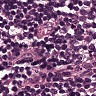
Metastatic tissue present: no